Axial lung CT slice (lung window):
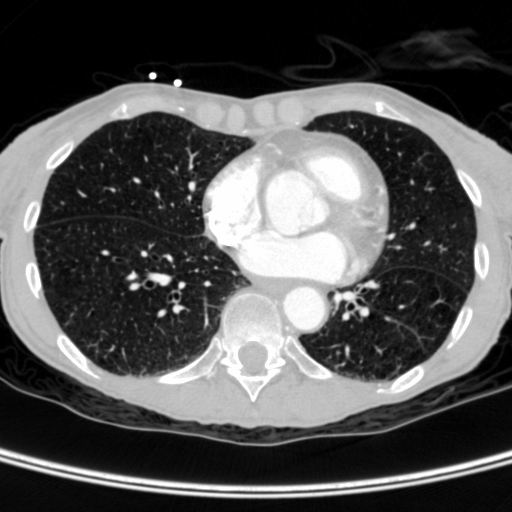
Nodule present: no